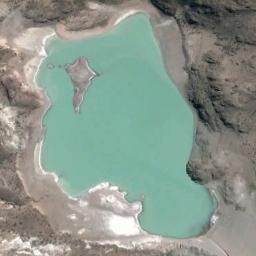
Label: lake